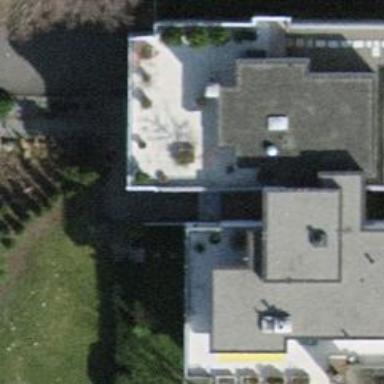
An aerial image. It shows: Balcony as part of building.